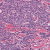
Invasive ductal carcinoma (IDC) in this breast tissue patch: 1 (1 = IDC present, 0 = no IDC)